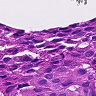
Metastatic tissue present: yes